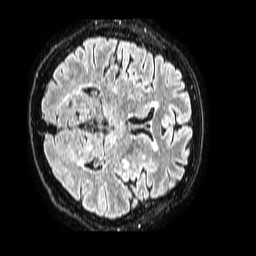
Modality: FLAIR
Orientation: axial
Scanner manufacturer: philips
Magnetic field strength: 1.5 T
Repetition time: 4.8 s
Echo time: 0.3 s